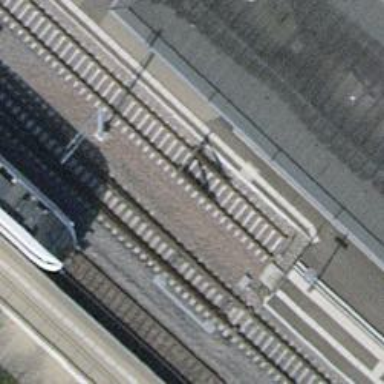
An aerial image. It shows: Railway buffer stop.